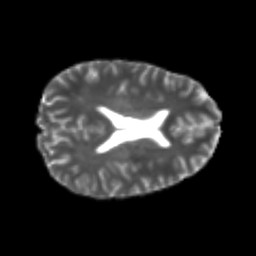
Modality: T2w
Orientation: axial
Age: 20
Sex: male
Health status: healthy
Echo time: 0.074 s